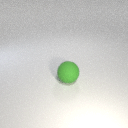
large green rubber sphere